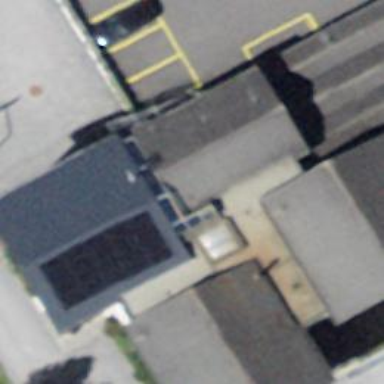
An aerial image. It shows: School building.